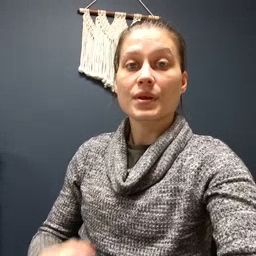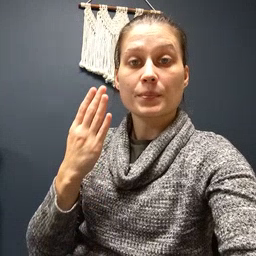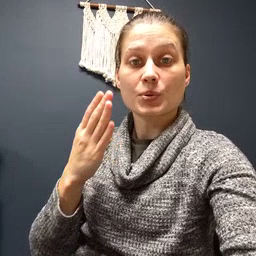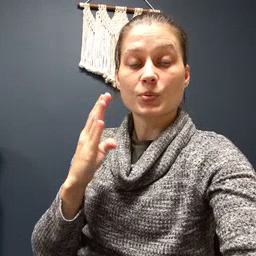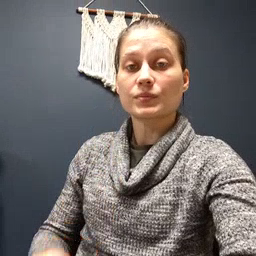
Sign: blue